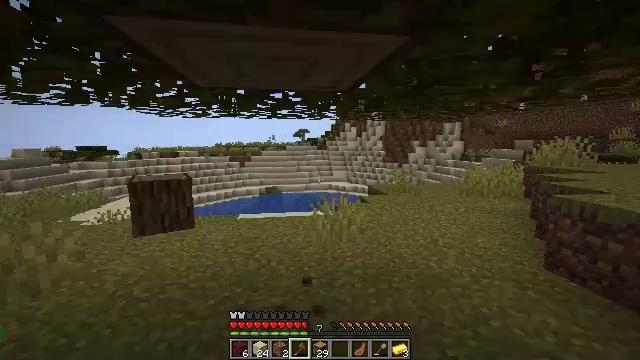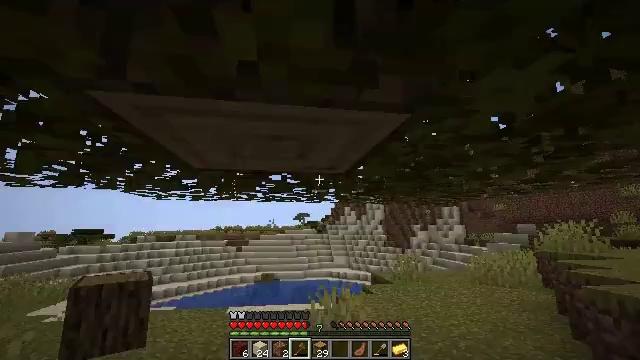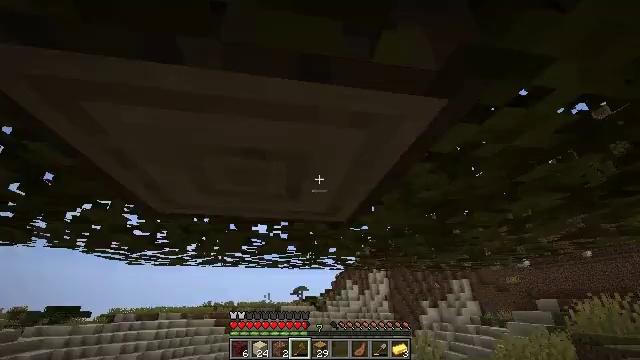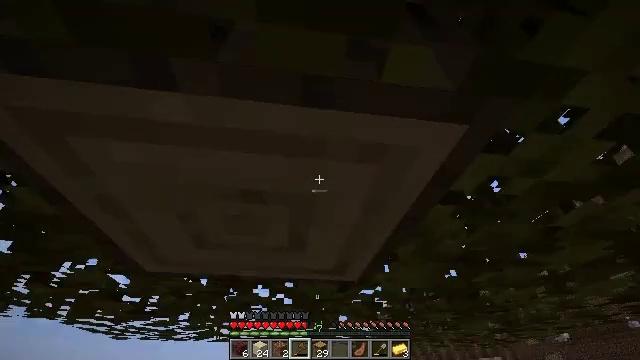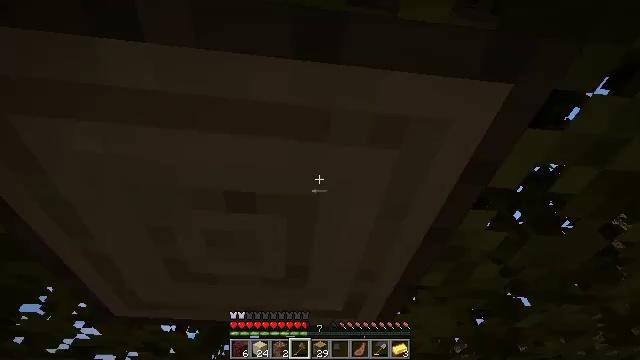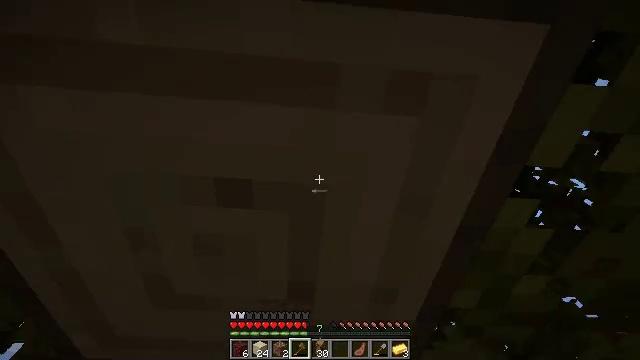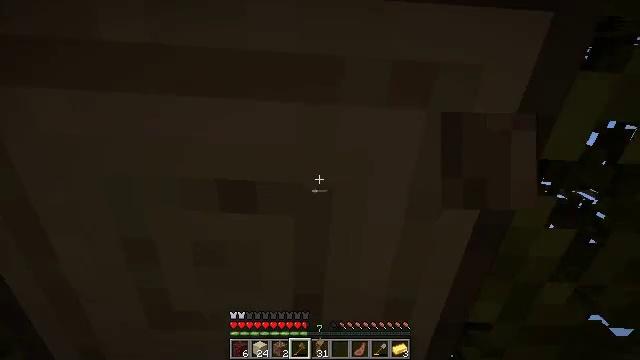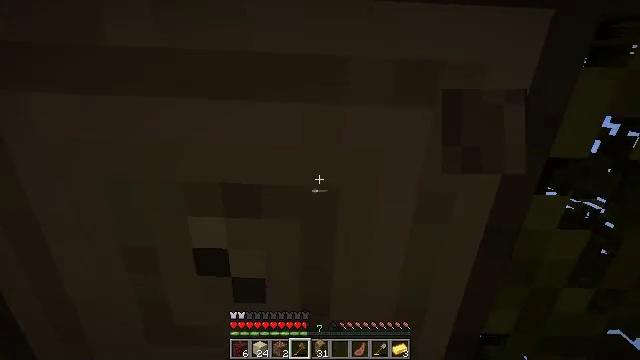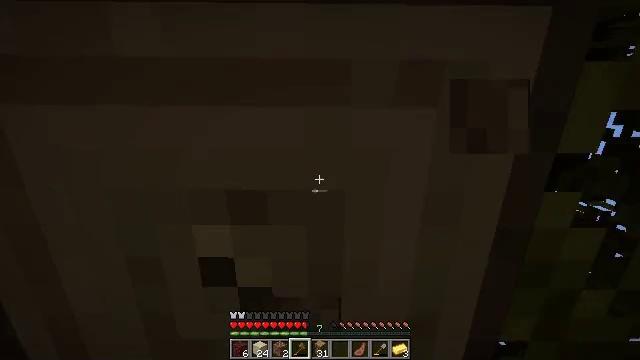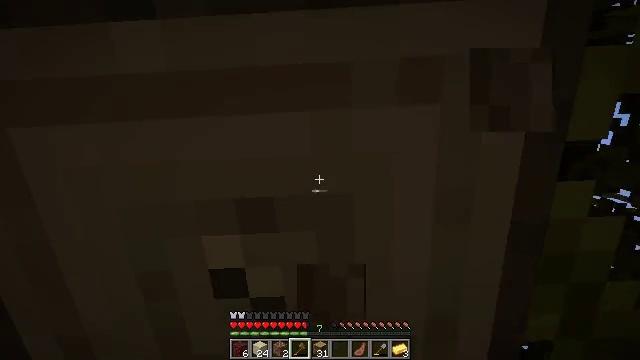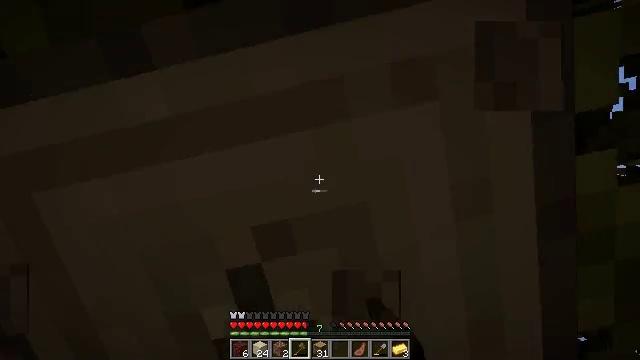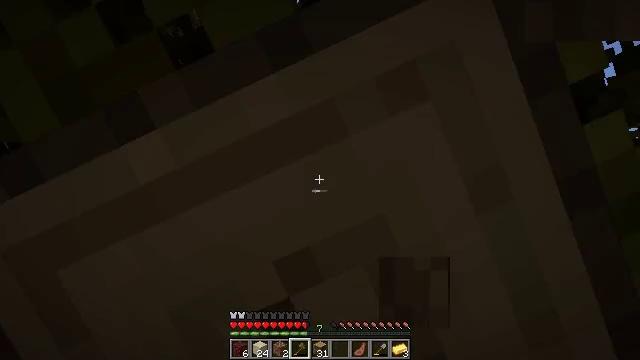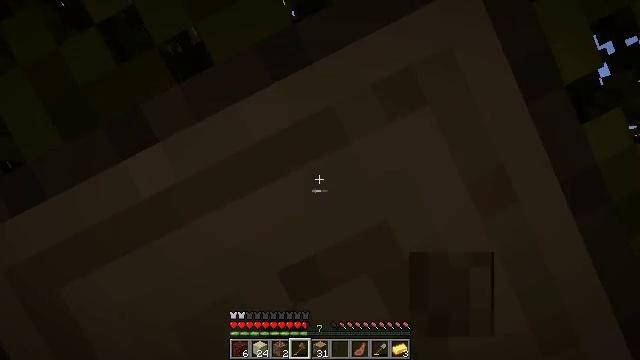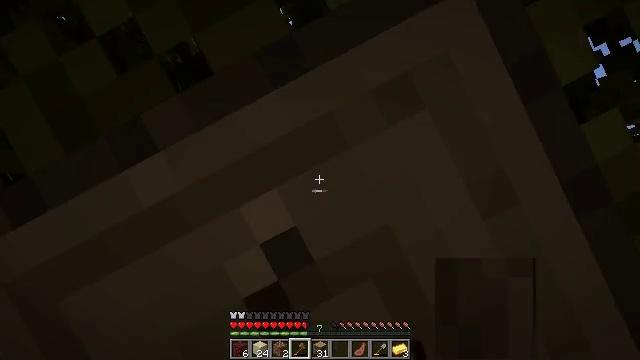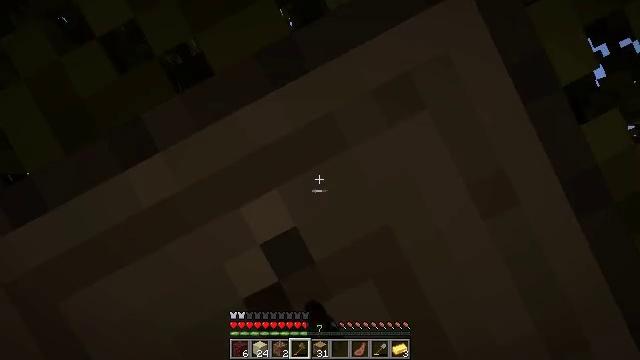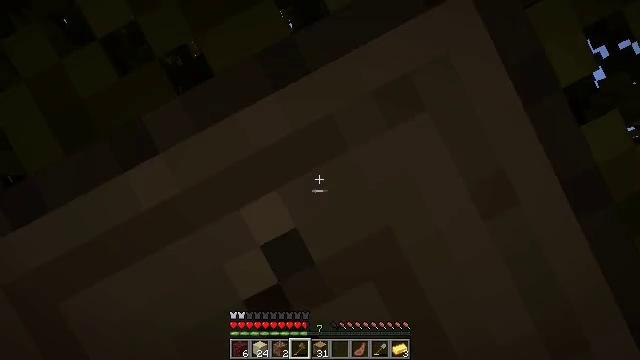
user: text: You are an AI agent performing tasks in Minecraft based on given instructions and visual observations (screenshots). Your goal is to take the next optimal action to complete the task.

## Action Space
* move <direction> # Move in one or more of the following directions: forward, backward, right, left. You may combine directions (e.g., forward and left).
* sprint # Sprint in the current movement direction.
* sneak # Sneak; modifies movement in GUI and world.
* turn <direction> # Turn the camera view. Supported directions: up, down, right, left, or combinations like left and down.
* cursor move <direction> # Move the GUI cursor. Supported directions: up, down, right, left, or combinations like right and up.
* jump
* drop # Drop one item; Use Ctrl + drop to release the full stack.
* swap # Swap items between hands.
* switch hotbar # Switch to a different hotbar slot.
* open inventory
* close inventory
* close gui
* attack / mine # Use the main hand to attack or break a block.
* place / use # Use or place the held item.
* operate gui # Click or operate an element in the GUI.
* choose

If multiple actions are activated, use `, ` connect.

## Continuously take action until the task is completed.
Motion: motion action
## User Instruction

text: Mine the oak log.
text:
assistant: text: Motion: move forward, turn up
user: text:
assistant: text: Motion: move forward, turn up
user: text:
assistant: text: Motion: move forward, turn left and up
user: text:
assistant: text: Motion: turn left and up
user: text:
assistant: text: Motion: turn left and up, attack / mine
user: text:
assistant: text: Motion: turn left and up, attack / mine
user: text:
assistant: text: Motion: turn up, attack / mine
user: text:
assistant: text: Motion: turn left and up, attack / mine
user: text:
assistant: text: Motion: turn left and up, attack / mine
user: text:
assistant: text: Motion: turn left and up, attack / mine
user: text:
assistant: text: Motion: turn left and up, attack / mine
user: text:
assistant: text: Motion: turn left and up, attack / mine
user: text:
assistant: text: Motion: turn left and up, attack / mine
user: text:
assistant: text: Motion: attack / mine
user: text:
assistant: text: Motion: attack / mine
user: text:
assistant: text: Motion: move forward, attack / mine
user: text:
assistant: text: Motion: move forward, attack / mine
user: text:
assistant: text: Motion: turn up, attack / mine
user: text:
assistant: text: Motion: turn up, attack / mine
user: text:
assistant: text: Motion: turn right and up, attack / mine
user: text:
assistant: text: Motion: turn up, attack / mine
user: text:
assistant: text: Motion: turn up, attack / mine
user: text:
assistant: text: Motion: attack / mine
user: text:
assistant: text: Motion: attack / mine
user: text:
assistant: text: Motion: attack / mine
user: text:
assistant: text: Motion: attack / mine
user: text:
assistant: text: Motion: attack / mine
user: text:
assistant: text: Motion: attack / mine
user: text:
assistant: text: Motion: attack / mine
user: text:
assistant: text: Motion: attack / mine